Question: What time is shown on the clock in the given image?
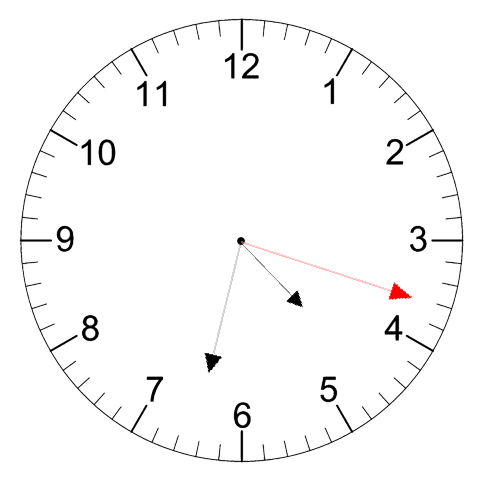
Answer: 04:32:18